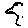
Label: bird